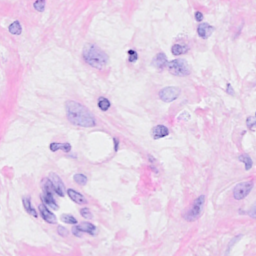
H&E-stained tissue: Breast